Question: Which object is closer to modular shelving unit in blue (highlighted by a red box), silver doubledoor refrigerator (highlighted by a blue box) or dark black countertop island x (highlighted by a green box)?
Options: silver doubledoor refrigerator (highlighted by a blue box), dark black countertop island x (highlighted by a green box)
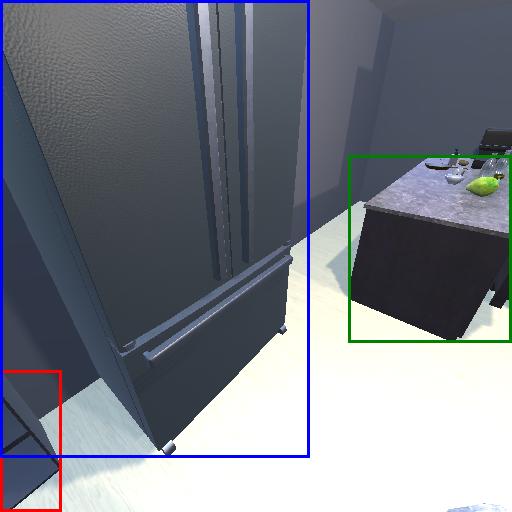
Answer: silver doubledoor refrigerator (highlighted by a blue box)